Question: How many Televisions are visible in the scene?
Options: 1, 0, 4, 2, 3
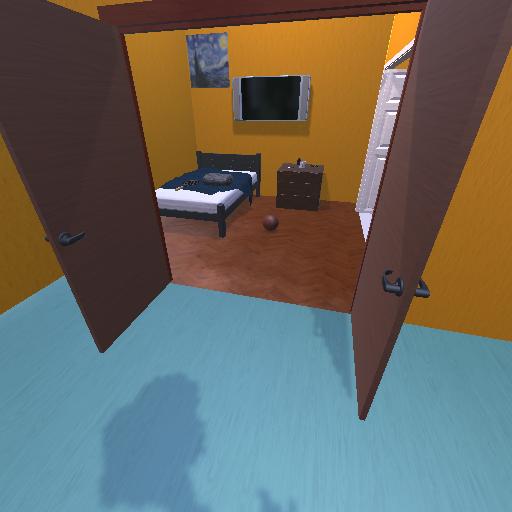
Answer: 1